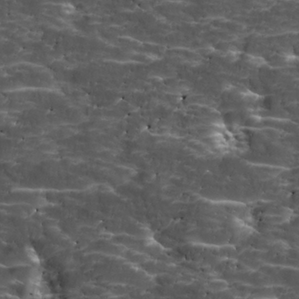
Label: non_frost